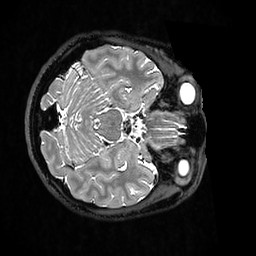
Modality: T2w
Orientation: axial
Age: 22
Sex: female
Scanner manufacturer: ge
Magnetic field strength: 3 T
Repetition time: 3.202 s
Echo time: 0.06602 s